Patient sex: M
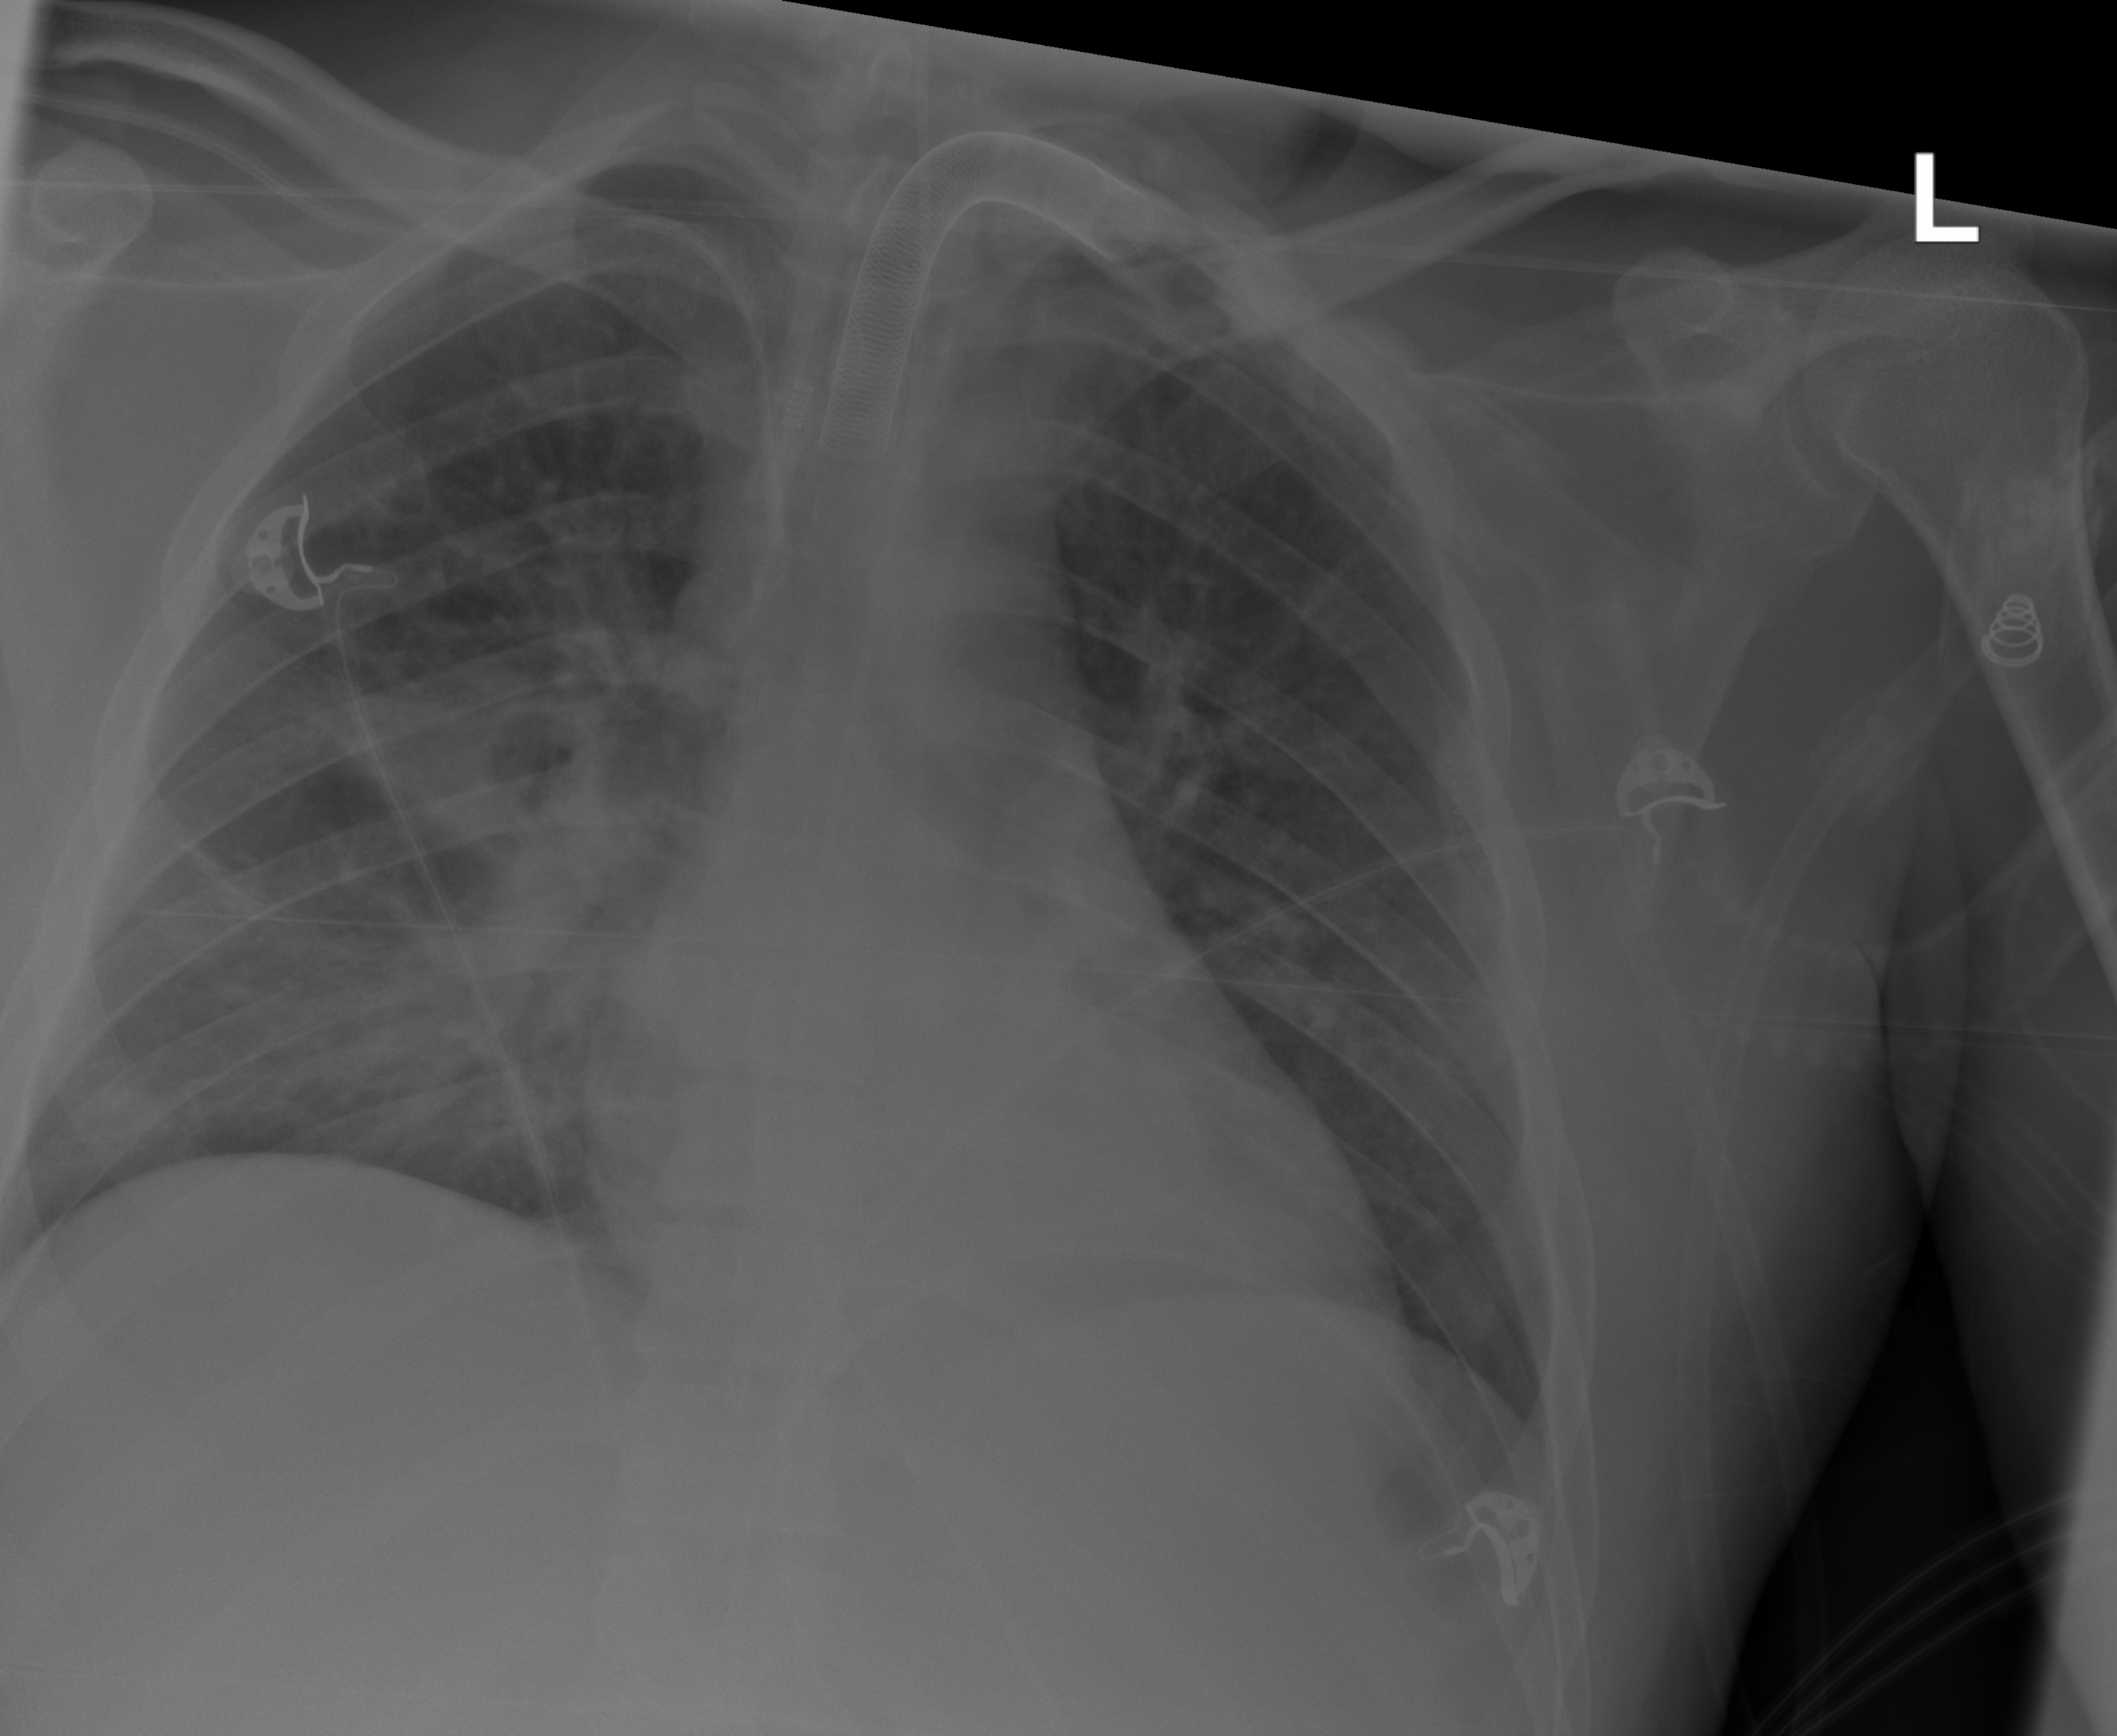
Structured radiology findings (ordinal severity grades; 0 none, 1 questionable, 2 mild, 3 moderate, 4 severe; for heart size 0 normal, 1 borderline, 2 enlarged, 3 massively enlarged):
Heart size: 0
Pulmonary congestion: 0
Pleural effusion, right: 0
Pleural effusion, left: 0
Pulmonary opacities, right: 2
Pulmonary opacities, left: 0
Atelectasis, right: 0
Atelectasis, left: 0